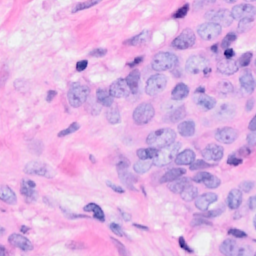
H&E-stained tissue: Breast